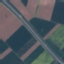
Land use / land cover: Highway